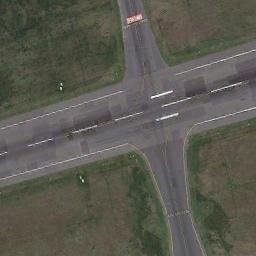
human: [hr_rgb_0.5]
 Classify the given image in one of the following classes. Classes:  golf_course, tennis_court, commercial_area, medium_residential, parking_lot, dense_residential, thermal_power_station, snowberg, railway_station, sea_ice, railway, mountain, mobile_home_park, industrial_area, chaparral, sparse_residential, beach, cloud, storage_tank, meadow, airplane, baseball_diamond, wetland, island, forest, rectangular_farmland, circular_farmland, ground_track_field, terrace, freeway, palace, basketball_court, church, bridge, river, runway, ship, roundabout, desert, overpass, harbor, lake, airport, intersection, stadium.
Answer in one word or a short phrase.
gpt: runway